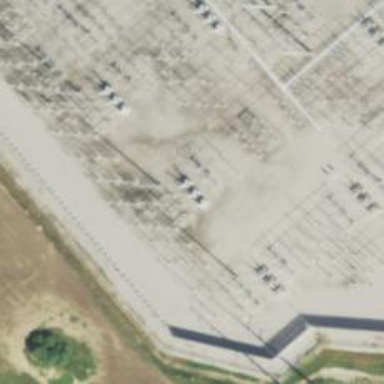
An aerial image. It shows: Switch for power supply.